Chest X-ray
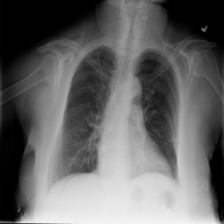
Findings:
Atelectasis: negative
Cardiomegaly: negative
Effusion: negative
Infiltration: positive
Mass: negative
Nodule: negative
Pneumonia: negative
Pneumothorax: negative
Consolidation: negative
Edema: negative
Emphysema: negative
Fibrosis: negative
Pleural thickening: negative
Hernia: negative